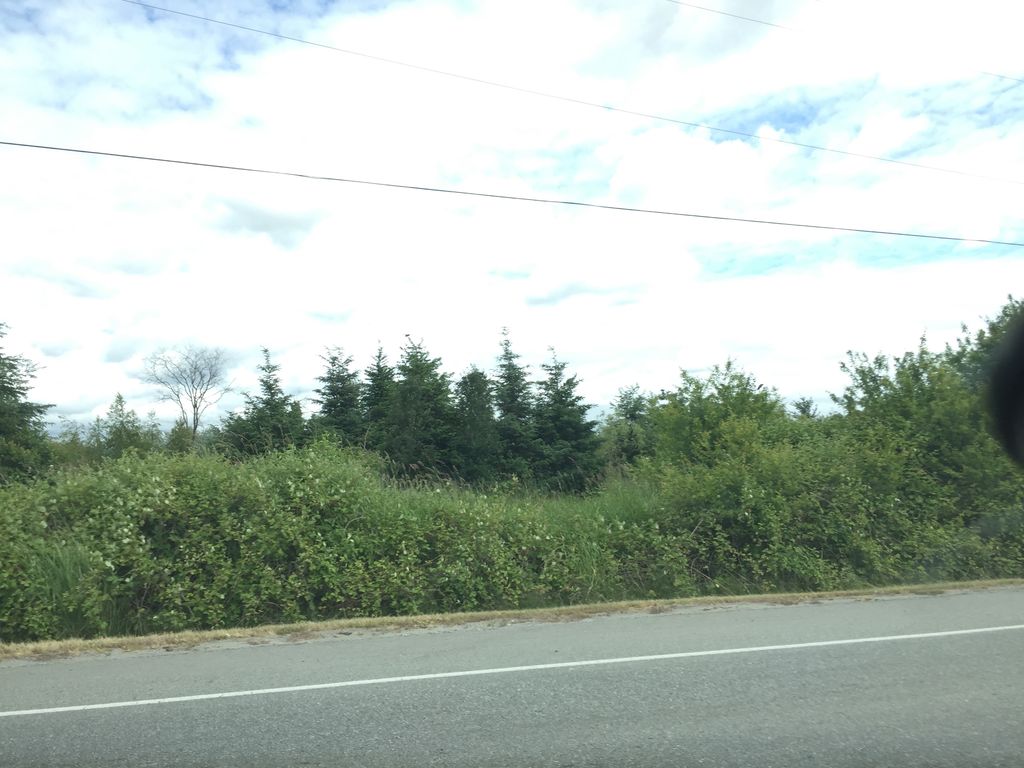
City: vancouver